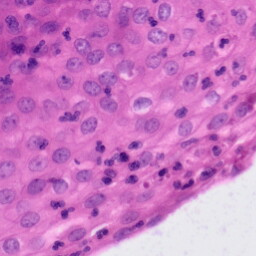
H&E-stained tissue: Tonsil